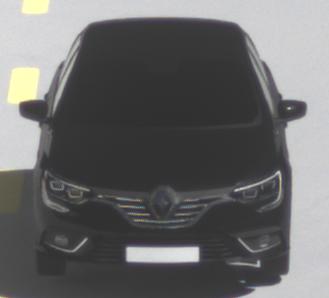
Make: Renault
Model: Mégane ENERGY TCe 100
Detailed model: Mégane (IV)
Model produced from: 2016/03
Model produced until: 2018/08
Doors: 5
Color: black
Road condition: dry road
Daytime: midday
Contrast: high contrast